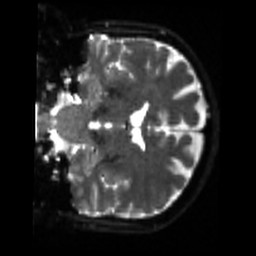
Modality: sbref
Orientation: coronal
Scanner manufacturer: siemens
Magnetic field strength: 3 T
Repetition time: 4 s
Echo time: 0.0594 s